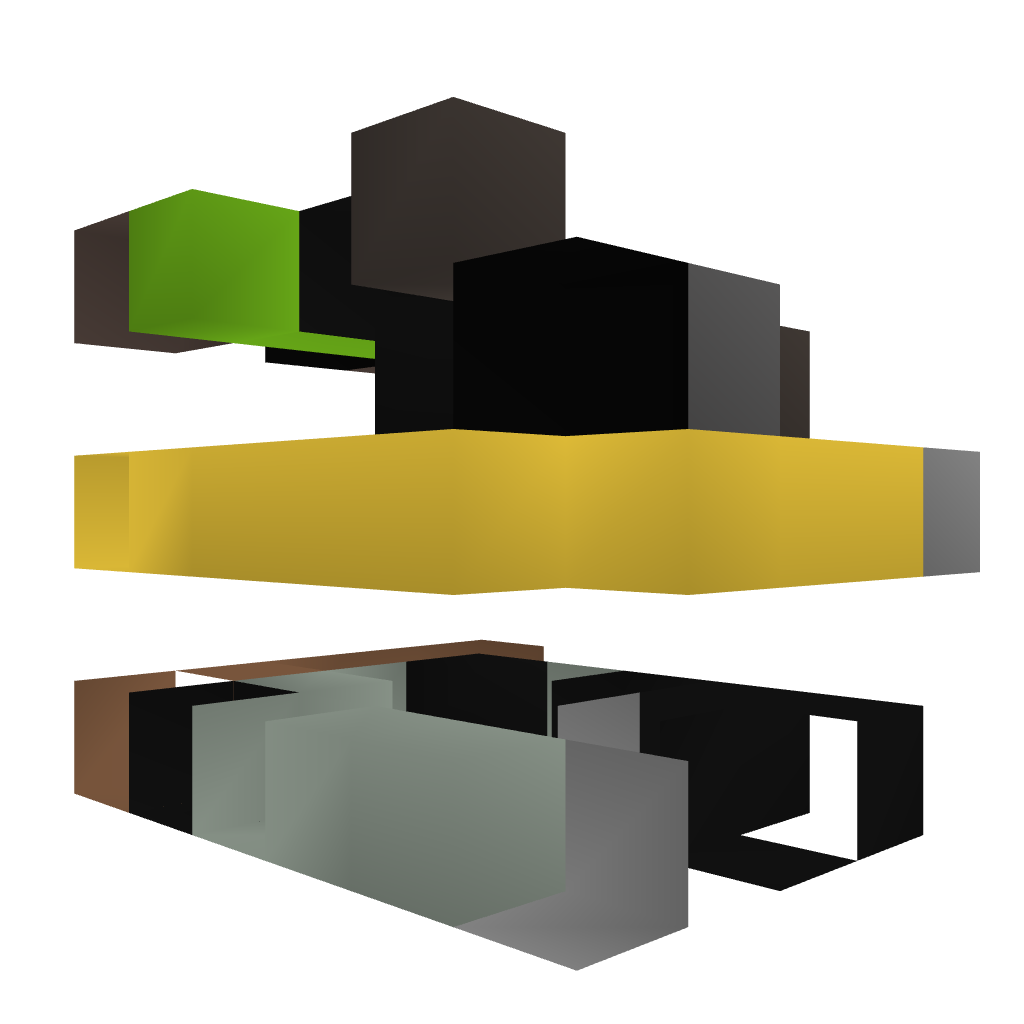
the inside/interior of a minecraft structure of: Minecart Dispensing System